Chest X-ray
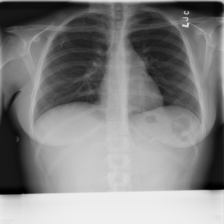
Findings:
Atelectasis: negative
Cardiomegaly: negative
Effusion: negative
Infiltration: negative
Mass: negative
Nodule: negative
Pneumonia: negative
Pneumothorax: negative
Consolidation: negative
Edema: negative
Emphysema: negative
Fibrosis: negative
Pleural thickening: negative
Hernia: negative